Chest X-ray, AP view. Patient: 44 years old, sex M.
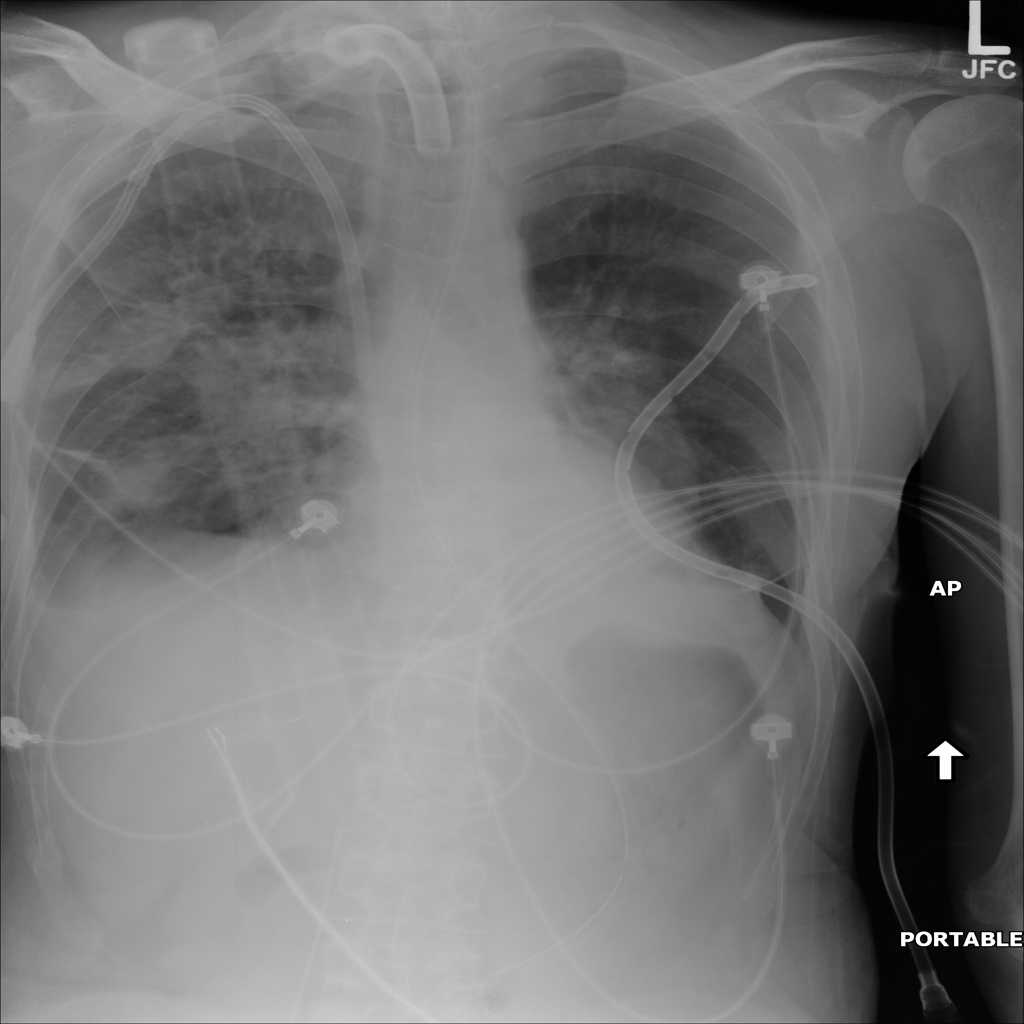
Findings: Atelectasis, Consolidation, Infiltration